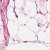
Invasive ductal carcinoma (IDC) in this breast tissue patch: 0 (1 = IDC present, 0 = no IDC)